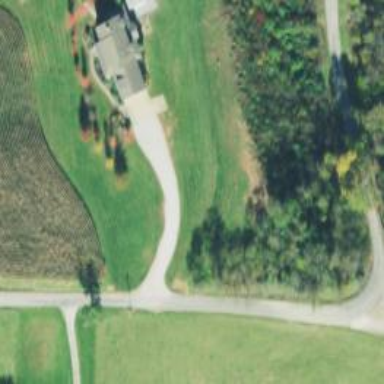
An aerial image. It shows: Driveway.